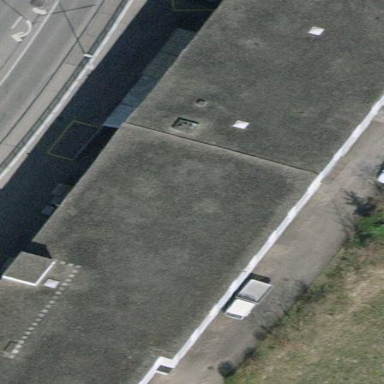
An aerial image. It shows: Industrial building with flat roof.